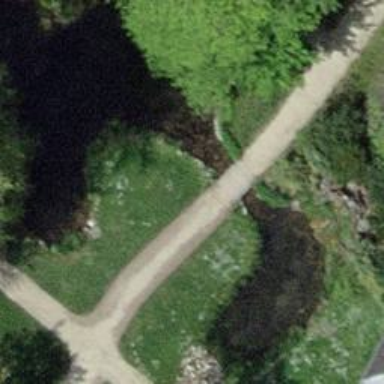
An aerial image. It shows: Footway bridge with unpaved surface.